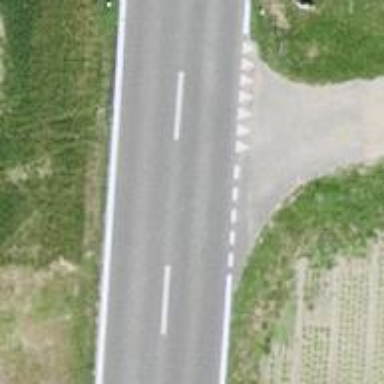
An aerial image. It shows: Road with "give way" sign.